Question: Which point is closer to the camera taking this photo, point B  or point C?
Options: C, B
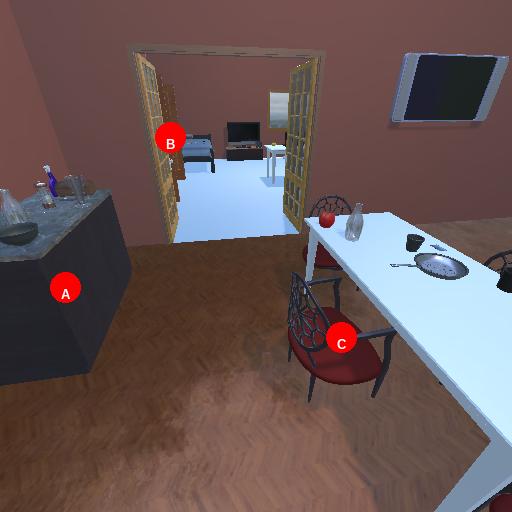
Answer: C